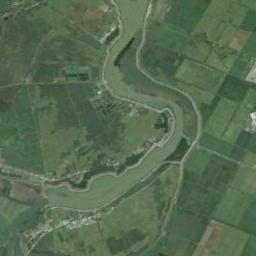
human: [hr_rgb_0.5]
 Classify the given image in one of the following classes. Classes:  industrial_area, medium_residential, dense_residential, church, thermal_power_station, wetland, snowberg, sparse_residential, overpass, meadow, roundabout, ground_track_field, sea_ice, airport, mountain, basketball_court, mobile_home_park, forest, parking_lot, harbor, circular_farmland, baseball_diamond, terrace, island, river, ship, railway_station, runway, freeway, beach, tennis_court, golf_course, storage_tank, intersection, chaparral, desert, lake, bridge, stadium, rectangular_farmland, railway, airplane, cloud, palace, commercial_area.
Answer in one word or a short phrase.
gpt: river